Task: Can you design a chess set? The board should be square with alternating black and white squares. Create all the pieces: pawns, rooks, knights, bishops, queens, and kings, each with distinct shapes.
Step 1188:
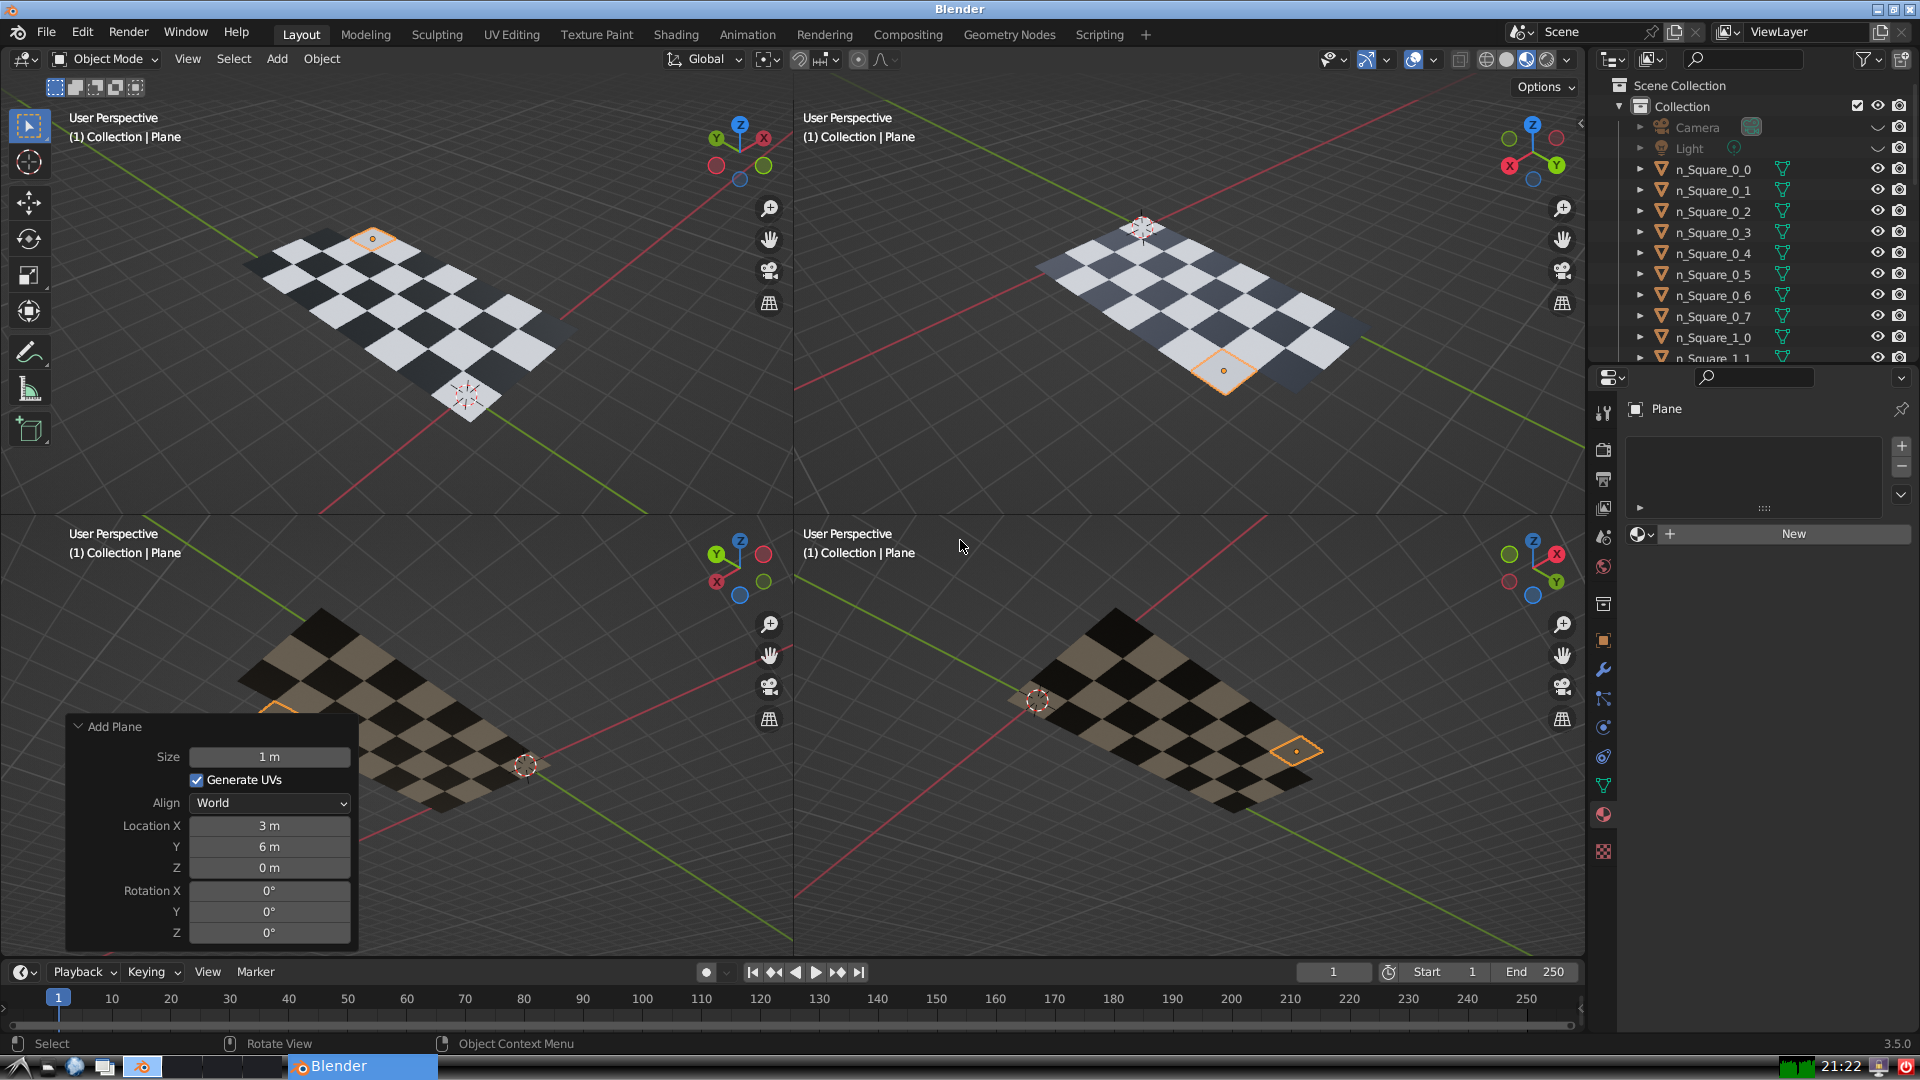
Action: {"mouse_move": [1608, 631]}